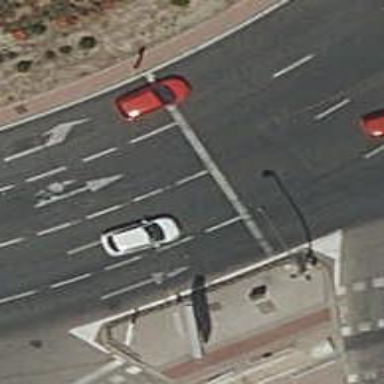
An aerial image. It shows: Road with traffic signals.